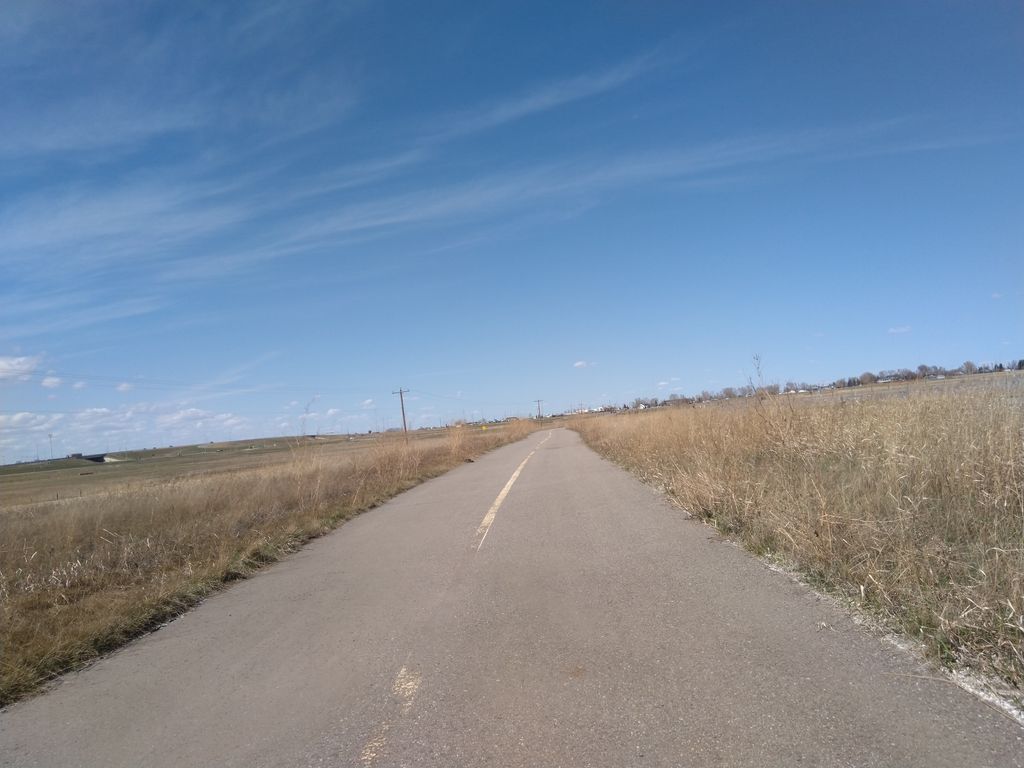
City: calgary